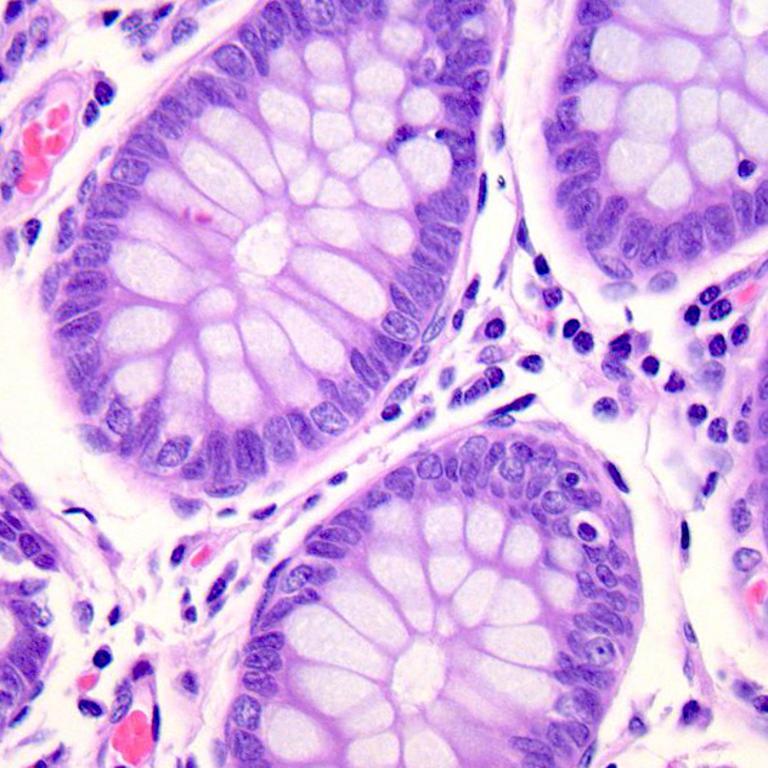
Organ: colon
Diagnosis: benign